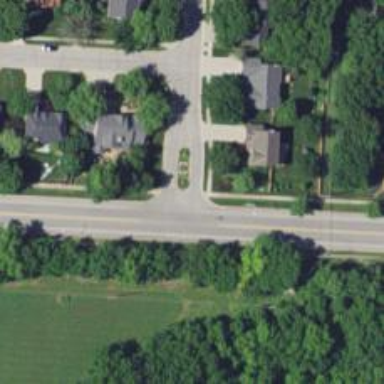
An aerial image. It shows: Unmarked road crossing.